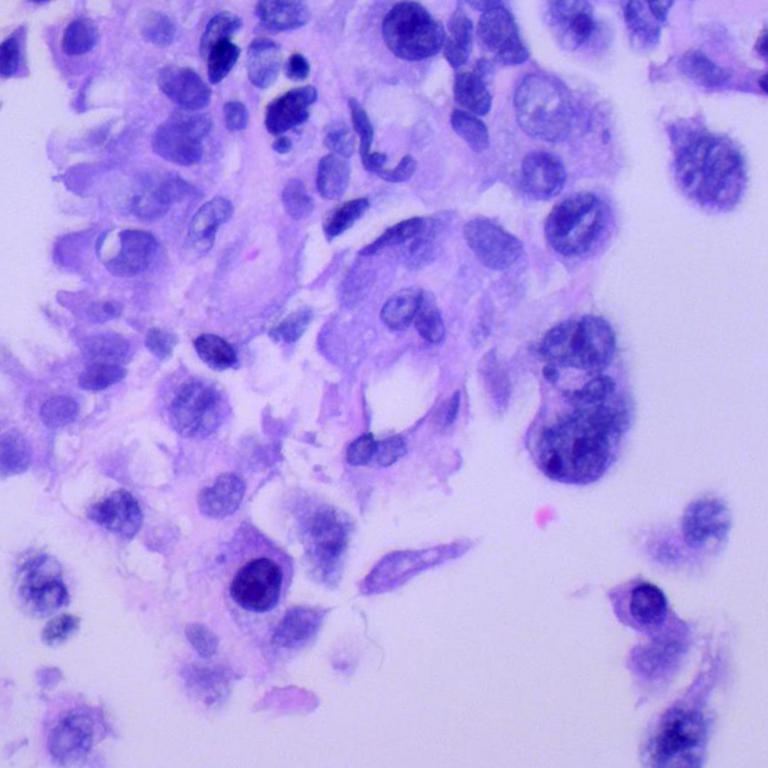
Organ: lung
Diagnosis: adenocarcinomas